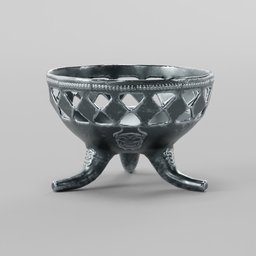
Label: decoration